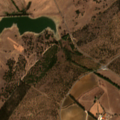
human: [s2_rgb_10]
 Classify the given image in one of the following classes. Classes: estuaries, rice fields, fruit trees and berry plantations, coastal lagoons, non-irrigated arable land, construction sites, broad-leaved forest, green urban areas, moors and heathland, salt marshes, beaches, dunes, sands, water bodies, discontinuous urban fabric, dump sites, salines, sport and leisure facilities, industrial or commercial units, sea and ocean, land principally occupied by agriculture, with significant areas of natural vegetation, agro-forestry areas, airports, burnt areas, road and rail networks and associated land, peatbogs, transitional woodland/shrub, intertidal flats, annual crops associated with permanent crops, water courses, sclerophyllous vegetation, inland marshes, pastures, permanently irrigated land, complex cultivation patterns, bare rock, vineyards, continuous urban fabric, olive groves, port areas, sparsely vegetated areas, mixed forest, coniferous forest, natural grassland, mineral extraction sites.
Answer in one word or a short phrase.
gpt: non-irrigated arable land, pastures, broad-leaved forest, natural grassland, transitional woodland/shrub